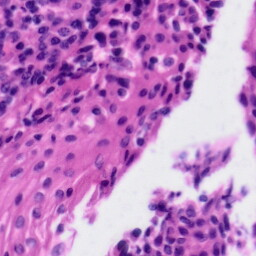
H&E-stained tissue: Tonsil